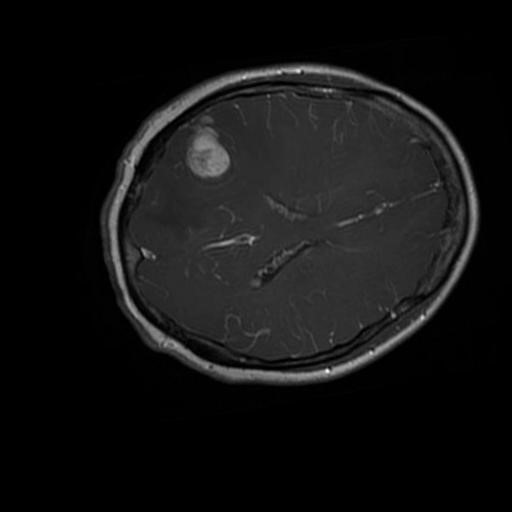
Label: brain_glioma